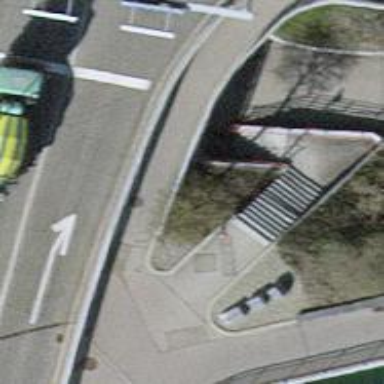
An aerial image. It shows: Set of concrete steps.